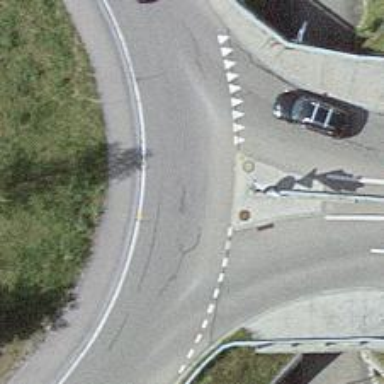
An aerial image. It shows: Secondary road with asphalt surface leading to roundabout. The road has separate cycleway.